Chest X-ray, AP view. Patient: 58 years old, sex M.
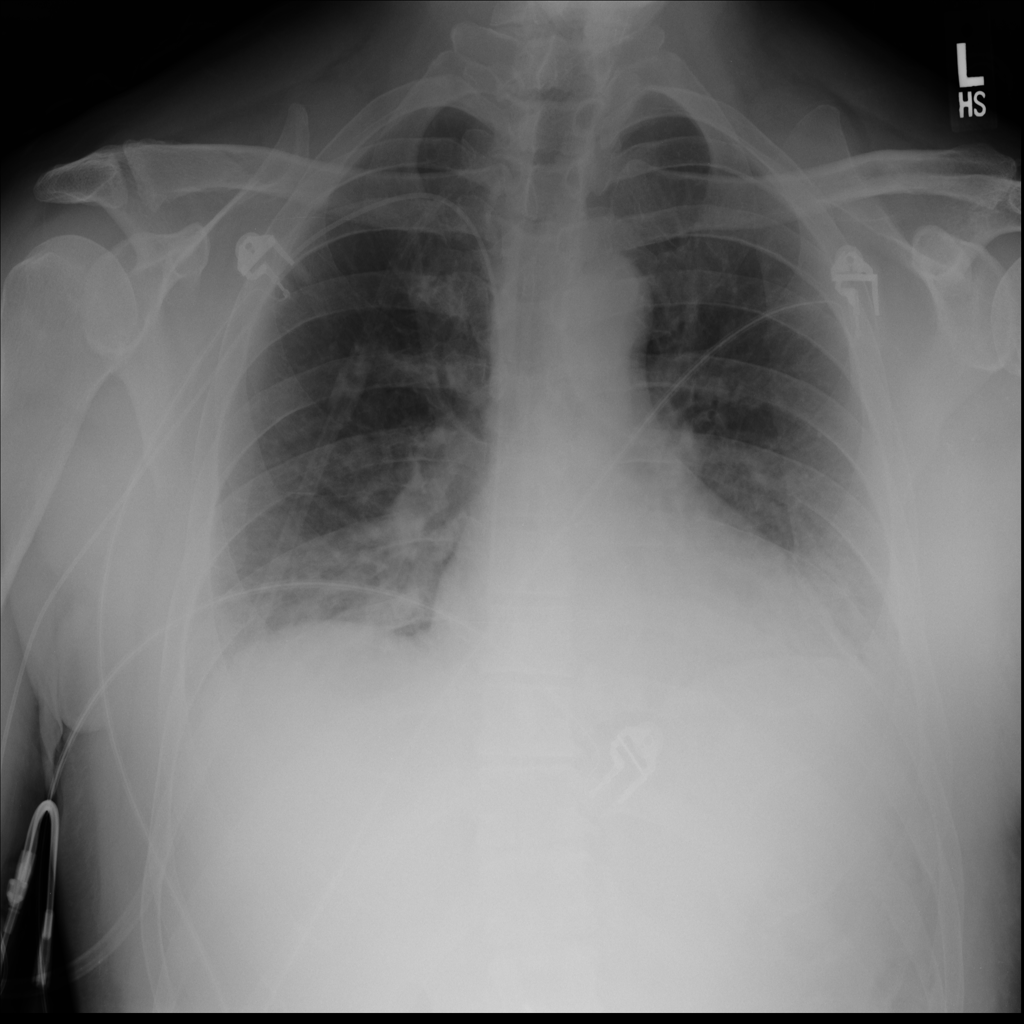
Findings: No Finding